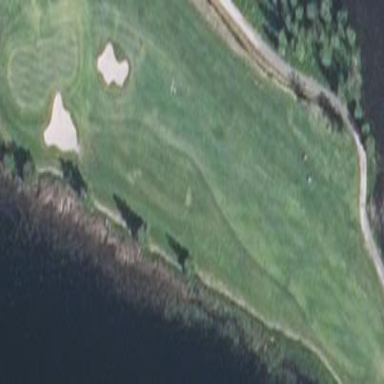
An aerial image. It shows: Grassy area designated as golf fairway.